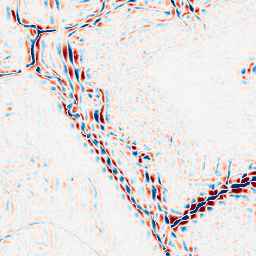
Category: wavelet
Decomposition family: wavelet_biorthogonal
Decomposition parameters: wavelet: bior4.4
level: 3
Upsampling method: sinc_hamming
Upsampling parameters: scale: 8
kernel_size: 16
Upsampling scale: 8